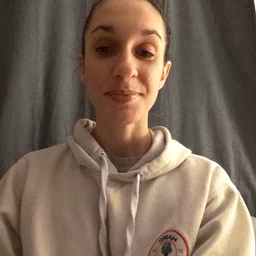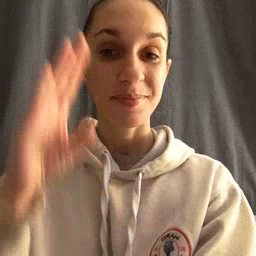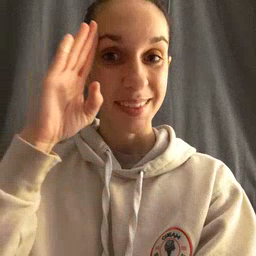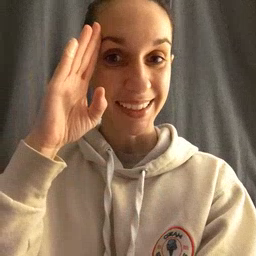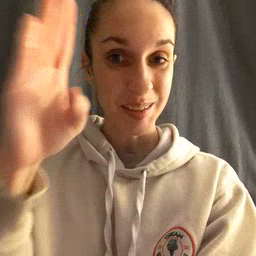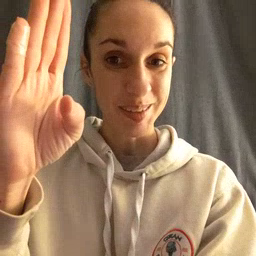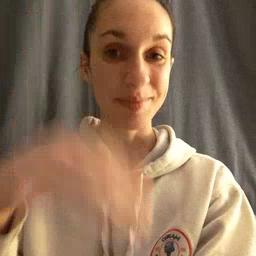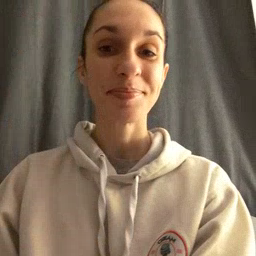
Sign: hello